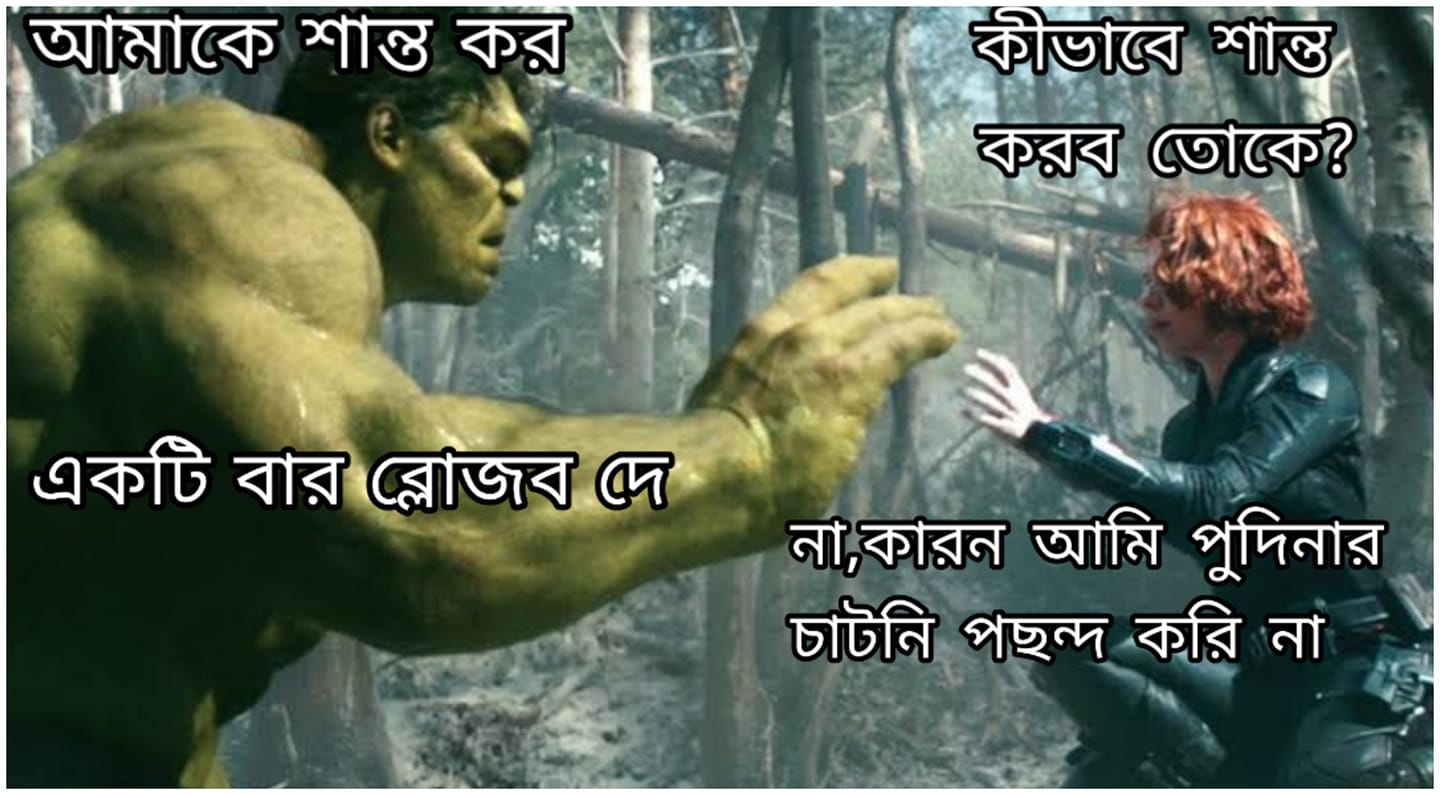
Caption: আমাকে শান্ত কর     কীভাবে শান্ত করব তোকে ?     একটি বার ব্লোজব দে    না কারন আমি পুদিনার চাটনি পছন্দ করি না
Label: hate